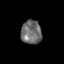
Tissue: prostate
Cell type: T cells
Senescence score: 0.3255
Nuclear area (px): 480
Mean DAPI intensity: 109.077